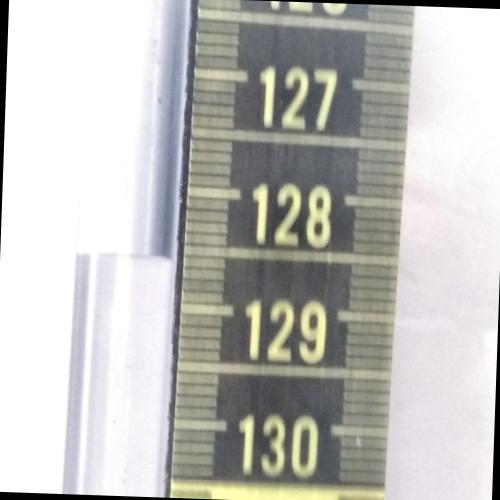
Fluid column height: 128.6 cm